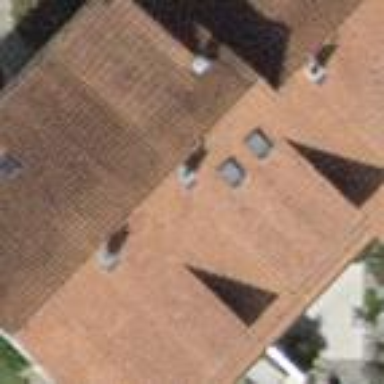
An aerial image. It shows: Terrace building with gabled roof.